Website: lowes
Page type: customer-info-address
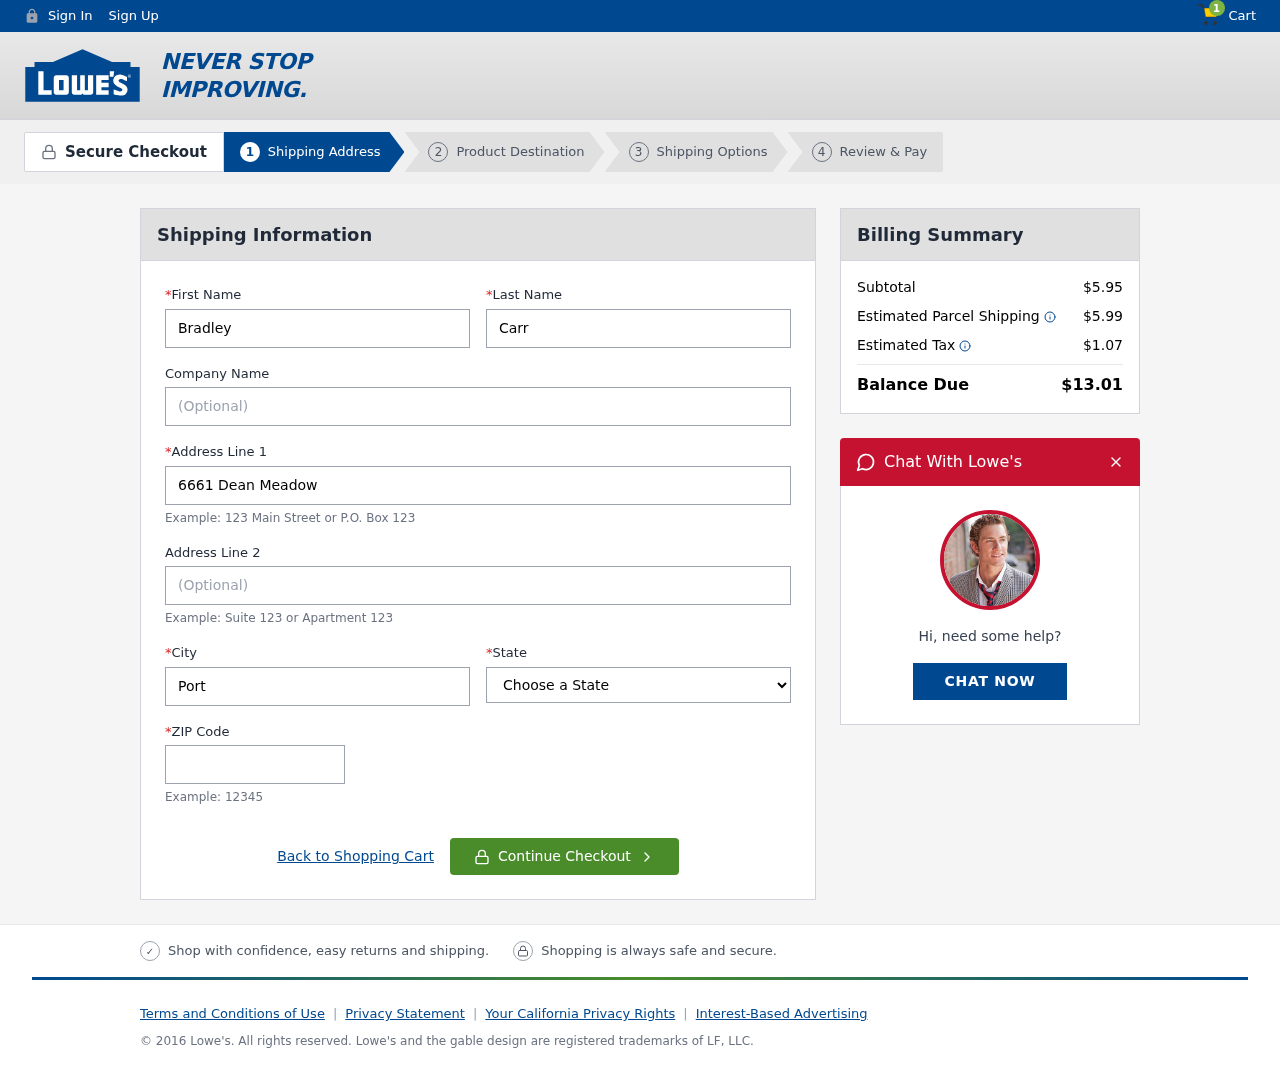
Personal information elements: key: PII_CITY
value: Port Robert
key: PII_FIRSTNAME
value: Bradley
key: PII_LASTNAME
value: Carr
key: PII_POSTCODE
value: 22248
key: PII_STATE
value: Virginia
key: PII_STREET
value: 6661 Dean Meadow
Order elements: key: ORDER_NUM_ITEMS
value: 1
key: ORDER_SUBTOTAL
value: $5.95
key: ORDER_SHIPPING_COST
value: $5.99
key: ORDER_TAX
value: $1.07
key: ORDER_TOTAL
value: $13.01